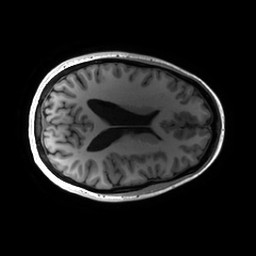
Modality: T1w
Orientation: axial
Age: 25
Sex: female
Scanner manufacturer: ge
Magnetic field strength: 3 T
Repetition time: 0.00724 s
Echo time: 0.0027 s